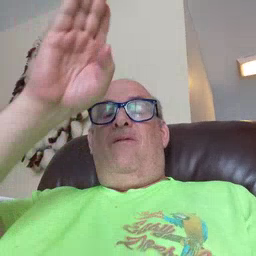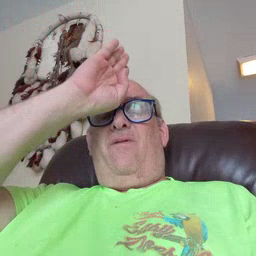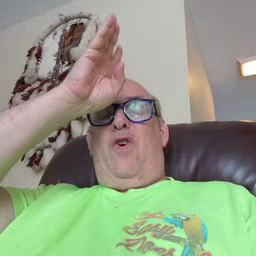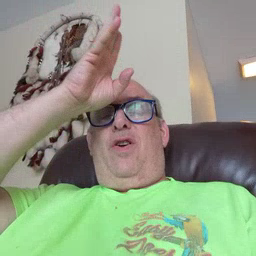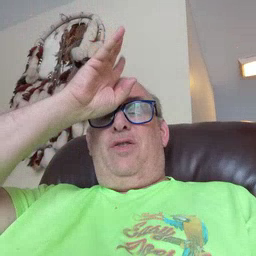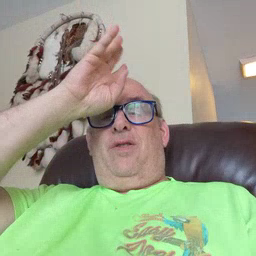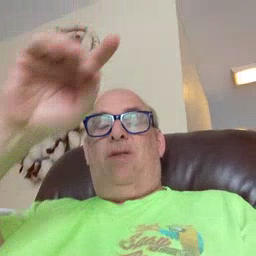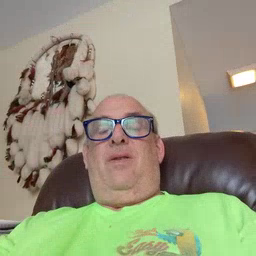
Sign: fireman